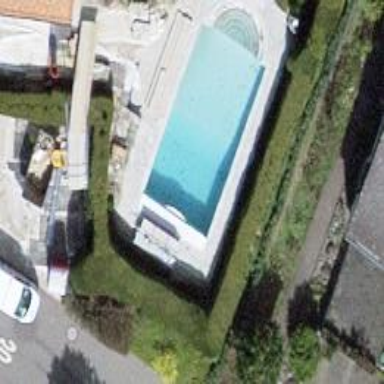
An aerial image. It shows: Swimming pool located in leisure land.